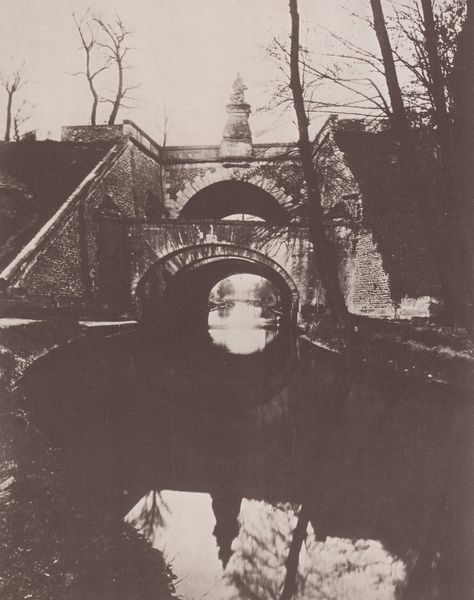
Titel: Historische Stätten, Juvisy
Künstler: Jean Eugène Auguste Atget
Schlagwörter: himmel, schatten, wasser, weiß, bäume, fluss, stadt, ufer, äste, grau, schwarz, architektur, spitze, stein, bach, spiegelung, zweige, brücke, brüstung, kanal, turm, skulptur, hang, winter, böschung, stämme, podest, foto, fotografie, photographie, bögen, balustrade, denkmal, schwarzweiß, photo, aufnahme, bau, brücken, brückenkopf, doppelbrücke